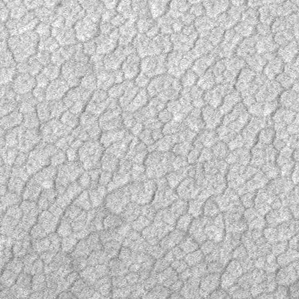
Label: frost